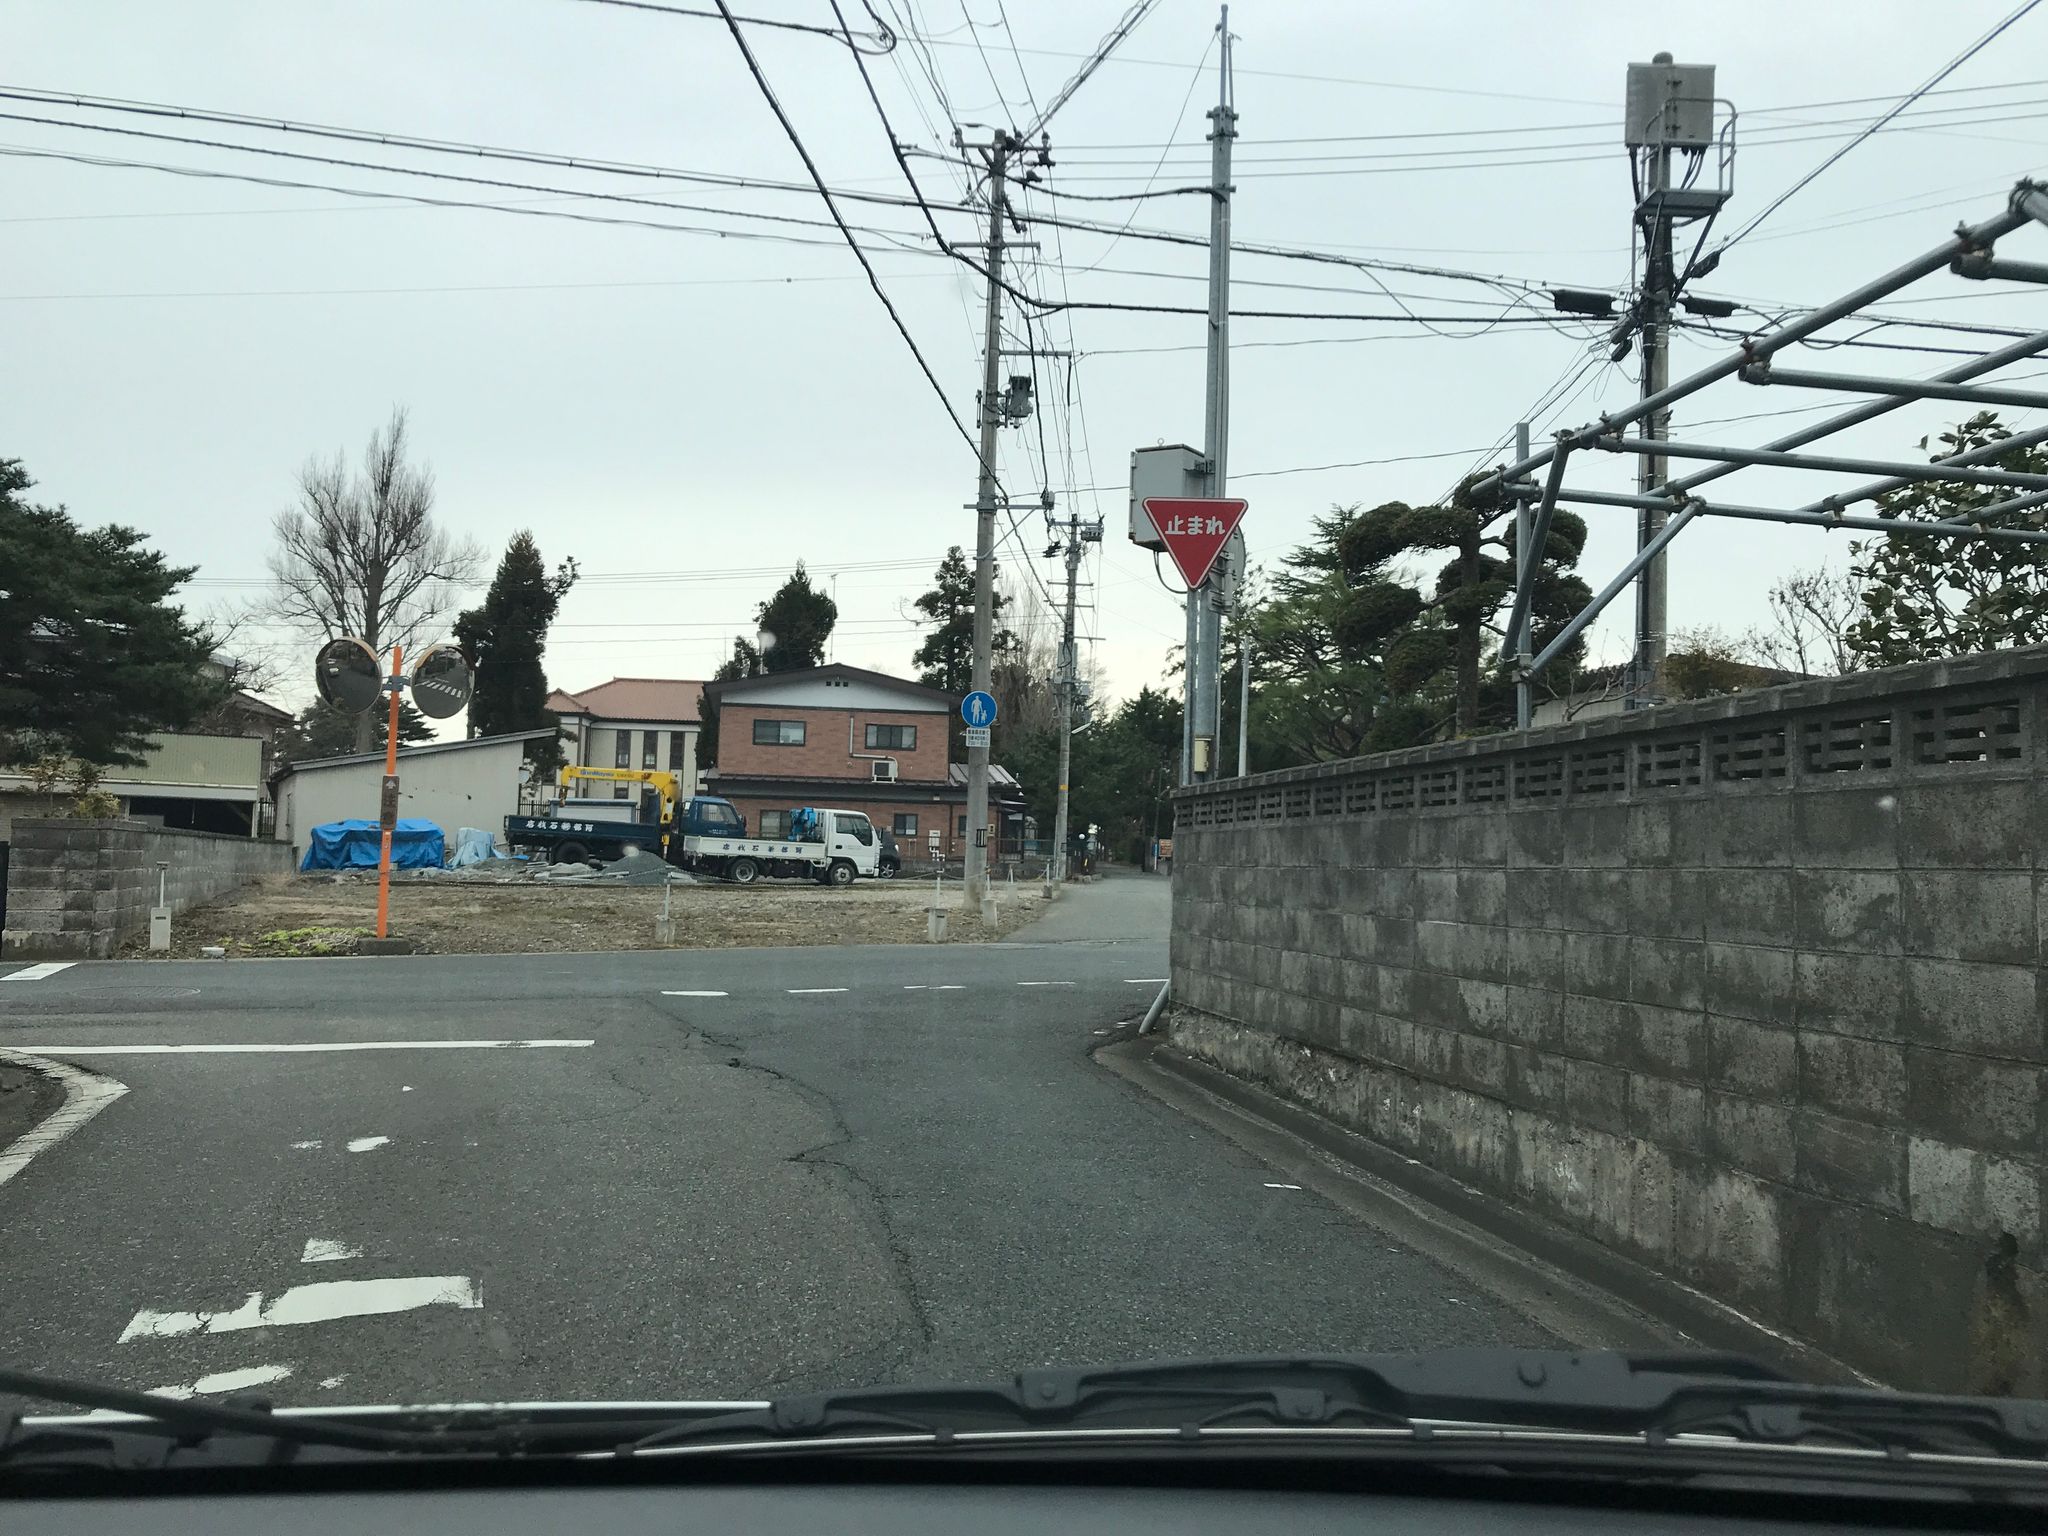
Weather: cloudy
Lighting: day
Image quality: good
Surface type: driving surface
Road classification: tertiary
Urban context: semi-dense urban cluster
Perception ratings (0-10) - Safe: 1.55, Lively: 3.91, Beautiful: 2.01, Boring: 3.02, Depressing: 7.43, Wealthy: 3.31